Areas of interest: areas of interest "Hong Kong Science Museum"
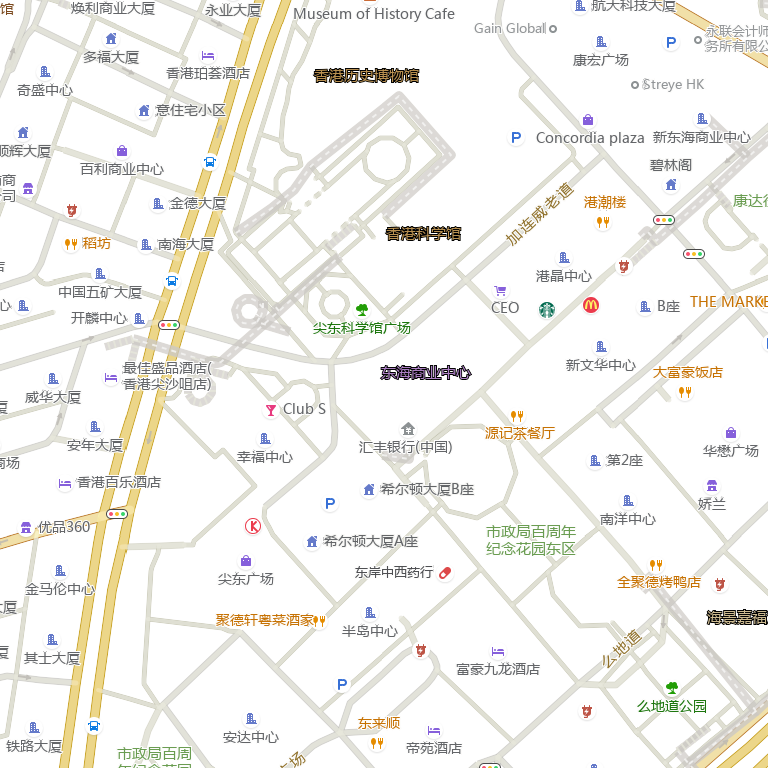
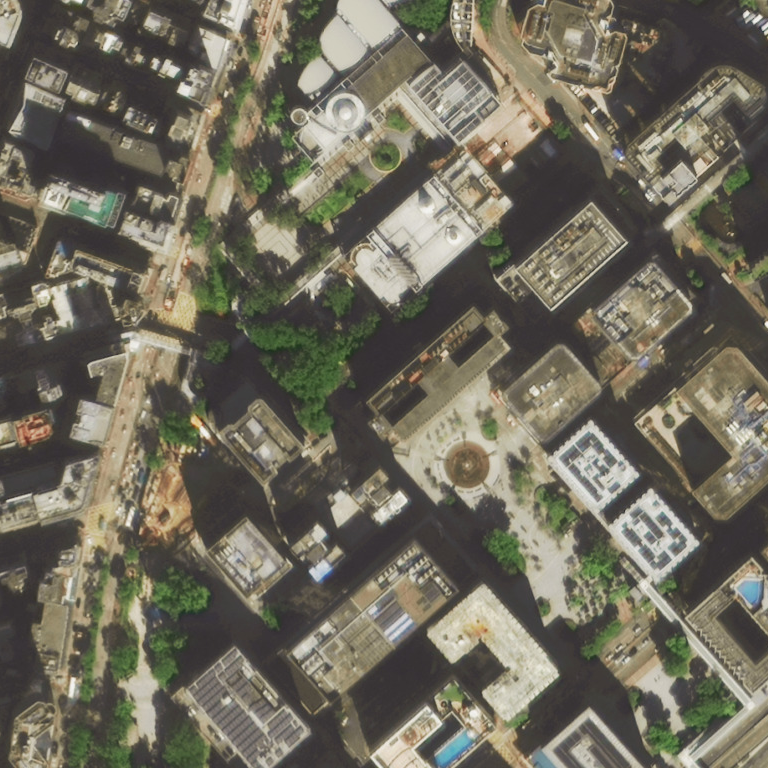